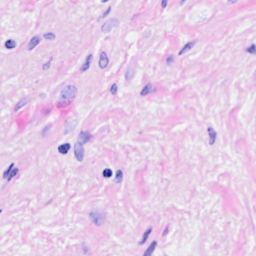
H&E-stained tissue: Breast